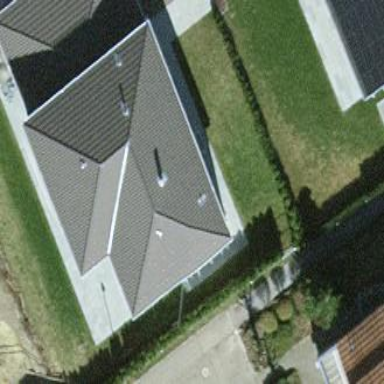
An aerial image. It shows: Detached building with hipped roof shape.